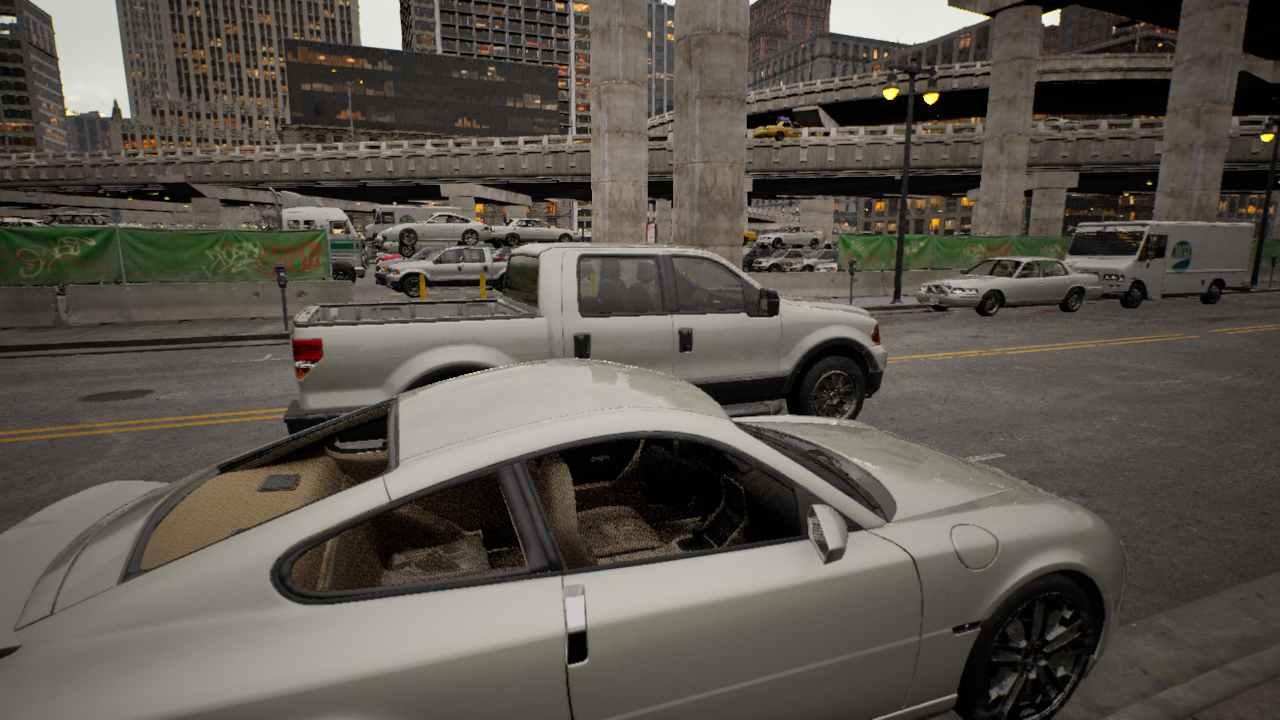
Venue: downtown
Lighting: golden hour
Vehicle rig: pickup